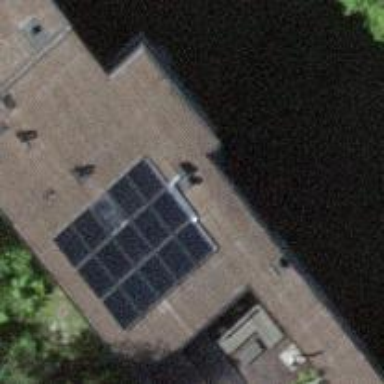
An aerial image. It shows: Solar photovoltaic panel generator.